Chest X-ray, AP view. Patient: 56 years old, sex F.
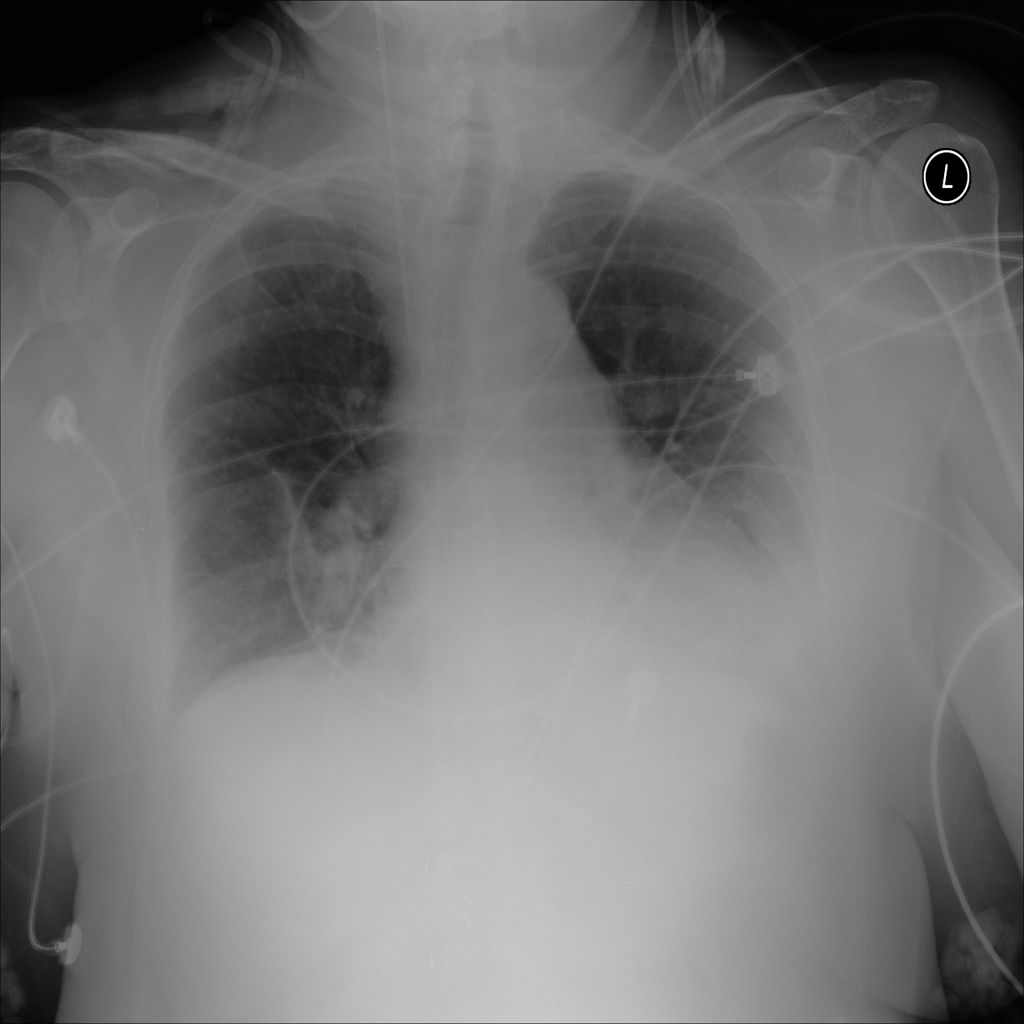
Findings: Atelectasis